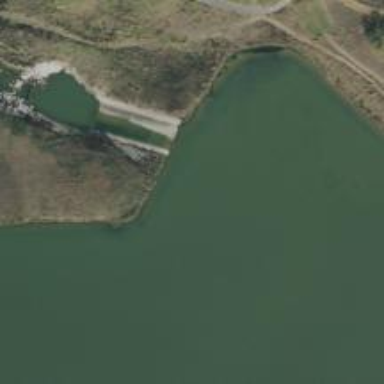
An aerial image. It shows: Dam along waterway.